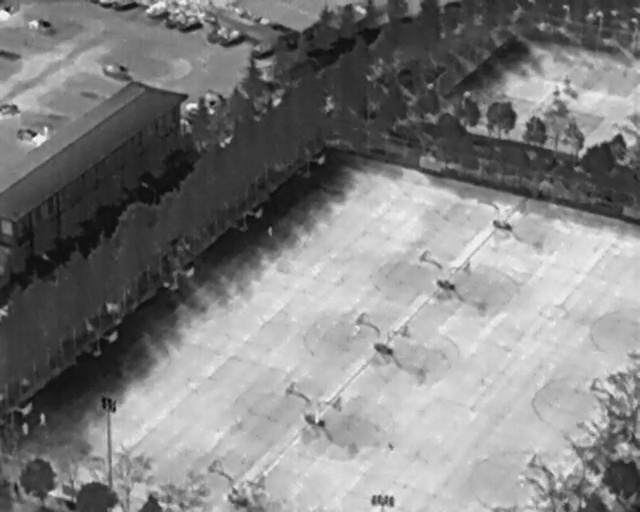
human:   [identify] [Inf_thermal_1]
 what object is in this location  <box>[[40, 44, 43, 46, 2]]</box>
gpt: <ref>1 small person at the center</ref>